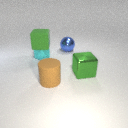
large brown rubber cylinder in front of small cyan rubber cube